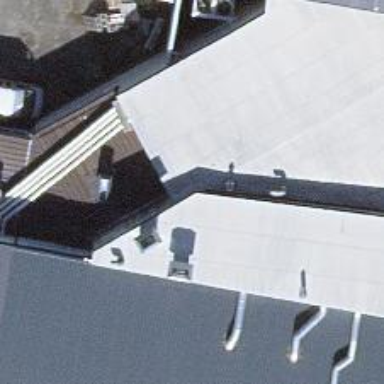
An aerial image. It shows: Building with ridged roof.